Question: I am trying to integrate dejalactivityview indicator view in my application, and I am running into this error:
'''
Undefined symbols for architecture i386:
"_OBJC_CLASS_$_DejalActivityView", referenced from:
objc-class-ref in WelcomeMessage.o
ld: symbol(s) not found for architecture i386
clang: error: linker command failed with exit code 1 (use -v to see invocation)
'''
This library is pretty easy to integrate and I am pretty sure I did everything correctly: added the .m and .h files, my project is ARC enabled and thats how I call the method:
'''
[DejalActivityView activityViewForView:self.view];
'''
Pretty simple, no? Still doesn't work...thanks for the help!
UPDATE:
I tried this:
'''
DejalActivityView *testvc;
[testvc activityViewForView:self.view];
'''
But I am getting an error (before compiling) that "no visible @interface for "DejalActivityView" declares selector 'activityViewForView:self.view'"

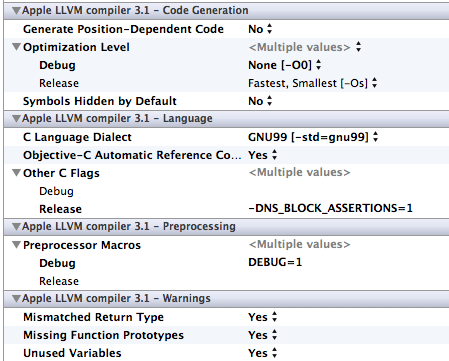
Answer: what's your class name? make sure u spell correctly if again not work then change the class name. cz it some times that your class name matches with some built in name or some method name in project already in use